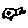
Label: fish